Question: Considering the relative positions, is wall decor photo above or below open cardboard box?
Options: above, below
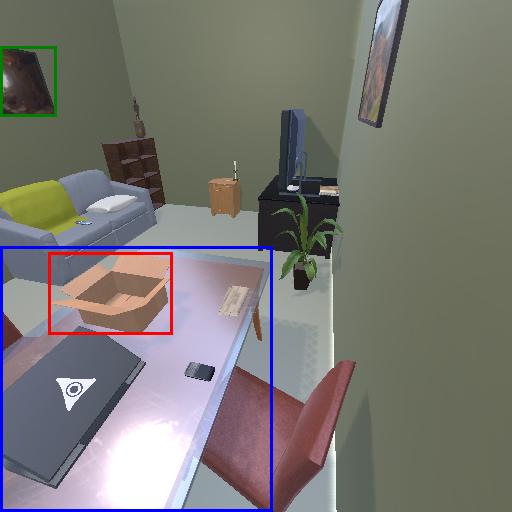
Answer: above